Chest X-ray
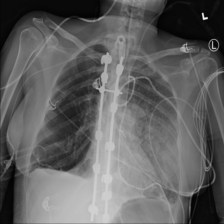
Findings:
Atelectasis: negative
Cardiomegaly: negative
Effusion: negative
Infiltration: positive
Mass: negative
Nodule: negative
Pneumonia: negative
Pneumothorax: negative
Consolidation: negative
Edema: negative
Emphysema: negative
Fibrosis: negative
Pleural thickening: negative
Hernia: negative